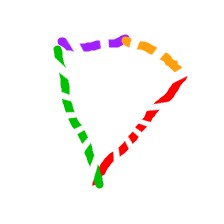
Shape: kite